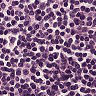
Metastatic tissue present: no